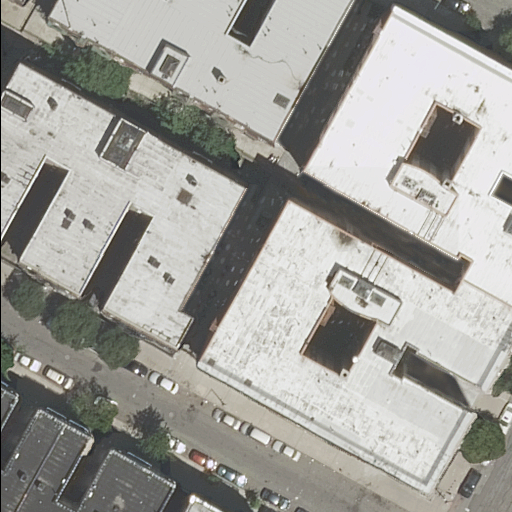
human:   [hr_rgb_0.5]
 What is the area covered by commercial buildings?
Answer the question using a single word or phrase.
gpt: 0m2

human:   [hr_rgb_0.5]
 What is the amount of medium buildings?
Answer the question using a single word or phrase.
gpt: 1

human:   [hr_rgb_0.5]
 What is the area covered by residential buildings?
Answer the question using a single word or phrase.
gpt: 7157m2

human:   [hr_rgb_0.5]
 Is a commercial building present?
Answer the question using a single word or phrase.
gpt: no

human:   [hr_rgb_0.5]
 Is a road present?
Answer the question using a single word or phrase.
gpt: yes

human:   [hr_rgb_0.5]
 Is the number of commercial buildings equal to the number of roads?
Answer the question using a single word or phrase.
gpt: no

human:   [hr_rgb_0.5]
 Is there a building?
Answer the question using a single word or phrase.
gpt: yes

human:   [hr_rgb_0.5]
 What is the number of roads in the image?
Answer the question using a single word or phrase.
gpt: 3

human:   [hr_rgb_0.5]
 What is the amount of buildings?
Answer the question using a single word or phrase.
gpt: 8

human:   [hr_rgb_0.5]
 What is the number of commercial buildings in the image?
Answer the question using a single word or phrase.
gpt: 0

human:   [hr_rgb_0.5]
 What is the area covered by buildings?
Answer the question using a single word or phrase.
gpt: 7157m2

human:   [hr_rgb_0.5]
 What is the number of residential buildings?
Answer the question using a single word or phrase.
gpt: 8

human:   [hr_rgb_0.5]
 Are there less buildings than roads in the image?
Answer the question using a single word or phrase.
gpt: no

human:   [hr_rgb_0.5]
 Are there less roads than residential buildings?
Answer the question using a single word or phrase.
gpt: yes

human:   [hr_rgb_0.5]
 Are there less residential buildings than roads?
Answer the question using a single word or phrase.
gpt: no

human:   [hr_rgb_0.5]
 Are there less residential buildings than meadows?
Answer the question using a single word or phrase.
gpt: no

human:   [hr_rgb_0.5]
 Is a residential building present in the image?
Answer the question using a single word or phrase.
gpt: yes

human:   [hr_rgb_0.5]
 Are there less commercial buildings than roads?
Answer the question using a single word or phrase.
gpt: yes

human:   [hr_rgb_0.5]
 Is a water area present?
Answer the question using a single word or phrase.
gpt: no

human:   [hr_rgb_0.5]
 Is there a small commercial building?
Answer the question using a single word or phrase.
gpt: no

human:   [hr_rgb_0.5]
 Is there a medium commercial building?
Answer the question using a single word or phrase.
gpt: no

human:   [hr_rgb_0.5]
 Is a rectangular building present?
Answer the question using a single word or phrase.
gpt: yes

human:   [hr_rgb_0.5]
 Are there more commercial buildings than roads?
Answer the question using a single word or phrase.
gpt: no

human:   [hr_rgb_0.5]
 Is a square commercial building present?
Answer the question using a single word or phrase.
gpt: no

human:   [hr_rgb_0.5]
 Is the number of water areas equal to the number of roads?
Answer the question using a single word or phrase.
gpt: no

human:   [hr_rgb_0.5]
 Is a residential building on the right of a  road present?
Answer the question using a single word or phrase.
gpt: yes

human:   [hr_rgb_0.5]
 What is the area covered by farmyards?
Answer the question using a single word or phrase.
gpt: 0m2

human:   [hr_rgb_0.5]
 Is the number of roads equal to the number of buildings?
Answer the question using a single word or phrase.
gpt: no

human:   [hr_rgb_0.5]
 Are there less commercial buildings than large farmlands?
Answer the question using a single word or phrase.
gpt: no

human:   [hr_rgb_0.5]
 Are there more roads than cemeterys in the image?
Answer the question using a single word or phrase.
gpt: yes

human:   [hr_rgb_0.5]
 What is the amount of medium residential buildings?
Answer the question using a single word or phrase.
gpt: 1

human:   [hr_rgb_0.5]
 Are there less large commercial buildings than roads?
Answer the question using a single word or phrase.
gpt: yes

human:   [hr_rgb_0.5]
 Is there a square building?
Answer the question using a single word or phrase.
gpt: no

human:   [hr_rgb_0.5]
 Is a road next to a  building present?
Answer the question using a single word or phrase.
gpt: yes

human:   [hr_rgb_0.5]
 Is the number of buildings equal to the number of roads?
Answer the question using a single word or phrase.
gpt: no

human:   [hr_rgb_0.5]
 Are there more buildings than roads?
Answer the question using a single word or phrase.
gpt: yes

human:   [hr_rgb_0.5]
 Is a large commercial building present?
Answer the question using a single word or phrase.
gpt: no

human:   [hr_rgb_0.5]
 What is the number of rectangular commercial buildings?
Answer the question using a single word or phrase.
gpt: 0

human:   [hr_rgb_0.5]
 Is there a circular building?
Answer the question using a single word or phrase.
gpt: no

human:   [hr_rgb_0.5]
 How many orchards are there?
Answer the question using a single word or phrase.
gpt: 0

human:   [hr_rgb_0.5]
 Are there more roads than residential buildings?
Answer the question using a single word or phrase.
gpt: no

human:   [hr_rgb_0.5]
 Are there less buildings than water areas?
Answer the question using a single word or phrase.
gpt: no

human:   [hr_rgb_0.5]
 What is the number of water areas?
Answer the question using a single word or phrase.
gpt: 0

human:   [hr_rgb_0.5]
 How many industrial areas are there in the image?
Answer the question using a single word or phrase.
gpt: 0

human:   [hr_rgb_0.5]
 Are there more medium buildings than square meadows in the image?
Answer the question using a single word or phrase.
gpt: yes

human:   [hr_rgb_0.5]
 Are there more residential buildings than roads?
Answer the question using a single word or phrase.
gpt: yes

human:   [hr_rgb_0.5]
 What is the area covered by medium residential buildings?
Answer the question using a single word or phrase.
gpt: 439m2

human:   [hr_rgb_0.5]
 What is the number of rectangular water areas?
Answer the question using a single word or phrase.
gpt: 0

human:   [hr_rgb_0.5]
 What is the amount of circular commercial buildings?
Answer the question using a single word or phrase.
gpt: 0

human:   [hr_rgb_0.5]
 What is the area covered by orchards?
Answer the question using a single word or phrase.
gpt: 0m2

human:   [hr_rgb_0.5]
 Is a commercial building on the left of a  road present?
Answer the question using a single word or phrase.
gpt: no

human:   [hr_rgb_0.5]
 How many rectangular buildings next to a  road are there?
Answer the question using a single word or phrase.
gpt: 2

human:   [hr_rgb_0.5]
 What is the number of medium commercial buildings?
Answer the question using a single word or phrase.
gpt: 0

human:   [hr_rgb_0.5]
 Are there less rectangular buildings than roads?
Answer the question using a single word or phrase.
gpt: yes

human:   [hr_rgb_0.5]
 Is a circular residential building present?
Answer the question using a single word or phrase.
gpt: no

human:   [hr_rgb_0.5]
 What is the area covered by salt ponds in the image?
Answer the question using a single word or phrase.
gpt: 0m2

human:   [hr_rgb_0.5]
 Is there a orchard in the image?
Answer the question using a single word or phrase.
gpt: no

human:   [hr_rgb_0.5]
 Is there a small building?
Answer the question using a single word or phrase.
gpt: yes

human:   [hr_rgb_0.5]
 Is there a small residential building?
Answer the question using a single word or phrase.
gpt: yes

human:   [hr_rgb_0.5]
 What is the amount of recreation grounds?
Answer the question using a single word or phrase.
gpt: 0

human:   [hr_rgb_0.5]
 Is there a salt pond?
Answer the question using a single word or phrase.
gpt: no

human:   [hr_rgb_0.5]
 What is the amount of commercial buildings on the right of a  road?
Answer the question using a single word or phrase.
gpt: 0

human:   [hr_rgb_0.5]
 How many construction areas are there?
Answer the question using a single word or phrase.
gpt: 0

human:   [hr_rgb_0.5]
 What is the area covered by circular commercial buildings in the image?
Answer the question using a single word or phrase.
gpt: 0m2